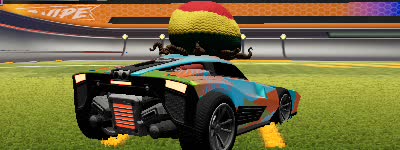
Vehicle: breakout